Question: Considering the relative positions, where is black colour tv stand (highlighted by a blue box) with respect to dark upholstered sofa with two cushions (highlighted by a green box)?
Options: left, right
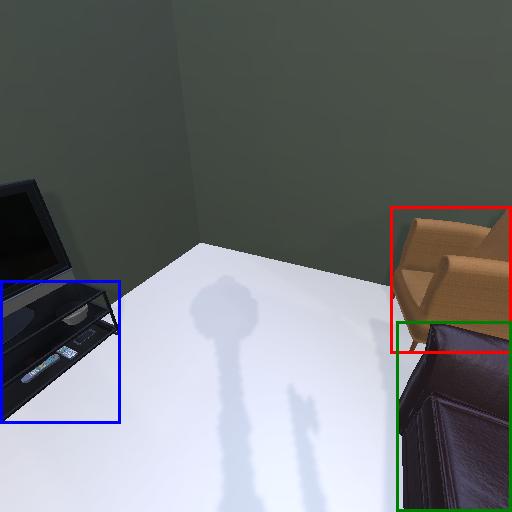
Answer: left